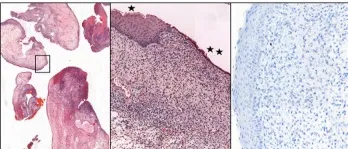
(D) Family pedigree. Individuals screened for DICER1 germline variant are indicated by a black border. Clinical phenotypes are represented by black filling for ERMS, blue for thyroid disease and white for asymptomatic. The proband is marked with an arrow. "+" and "-" indicate the mutation status. Question marks correspond to symptomatic patients whose DICER1 mutational status is unknown.
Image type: pathology (h&e)